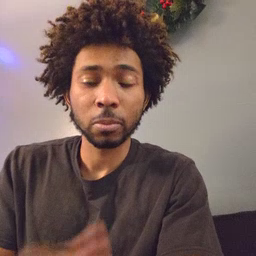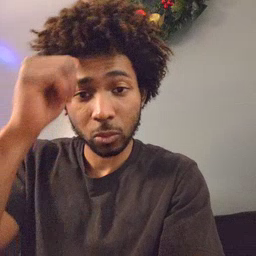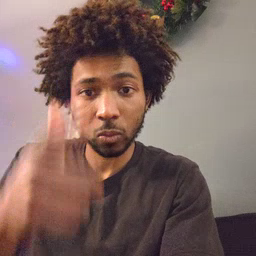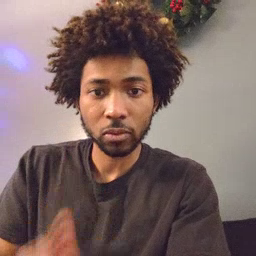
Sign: brother